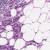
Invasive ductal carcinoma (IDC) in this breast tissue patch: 0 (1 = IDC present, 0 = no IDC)